Question: What is the color of the ball at (2, 4, 3)? The answer is the name of the color, with the first letter capitalized. You can choose an answer from Red, Green, Orange, Cyan, Purple, Blue and Yellow.
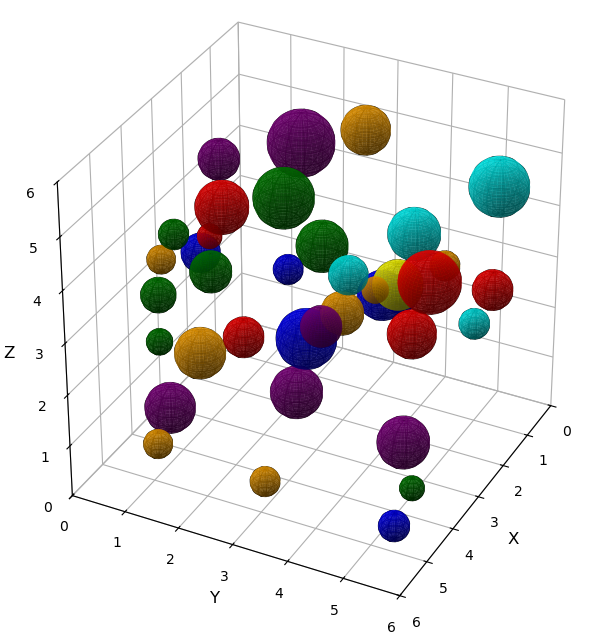
Answer: Yellow